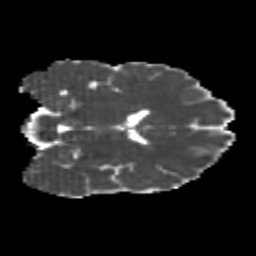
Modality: MD
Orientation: coronal
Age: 23
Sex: male
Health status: healthy
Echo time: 0.074 s